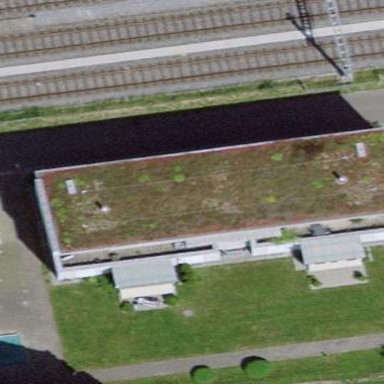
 the roof is gray in color and made of gravel."